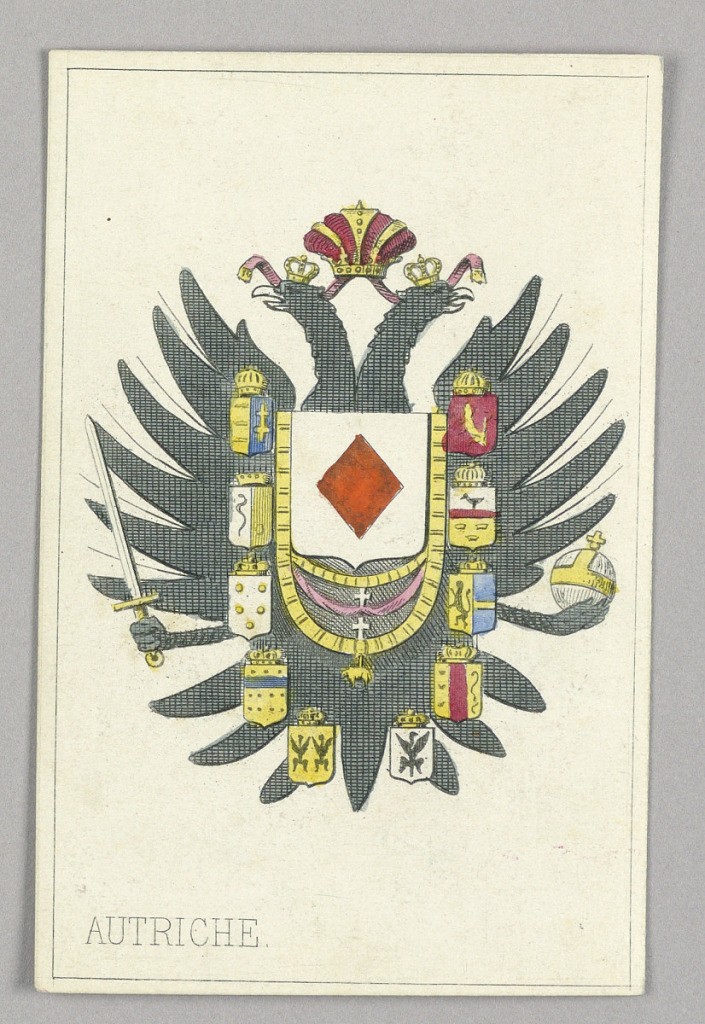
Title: Austria, Ace of Diamonds from Set of "Jeu Imperial–Second Empire–Napoleon III" Playing Cards
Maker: B.P. Grimaud, Paris, France
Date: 1858
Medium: Lithograph on glazed paper
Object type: Playing Card
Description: Austria, Ace of Diamonds from Set of "Jeu Imperial-Second Empire-Napoleon III" Playing Cards.